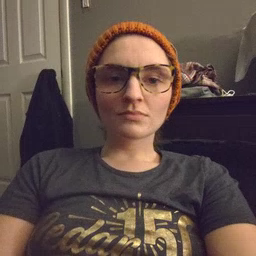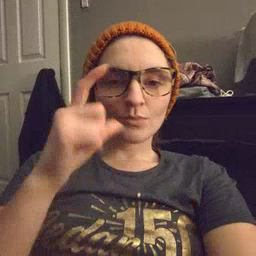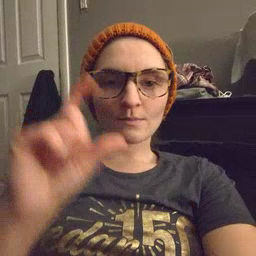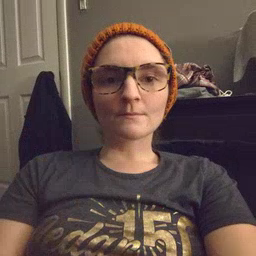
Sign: moon